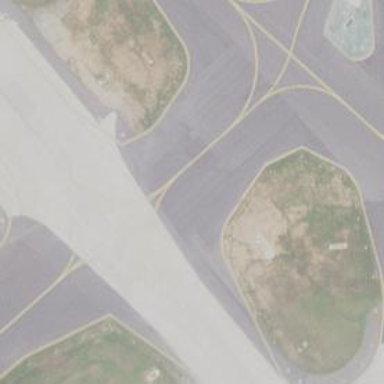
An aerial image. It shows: View of taxiway at the airport.